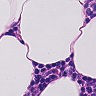
Metastatic tissue present: no